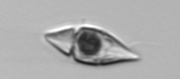
Label: Amphidinium